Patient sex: M
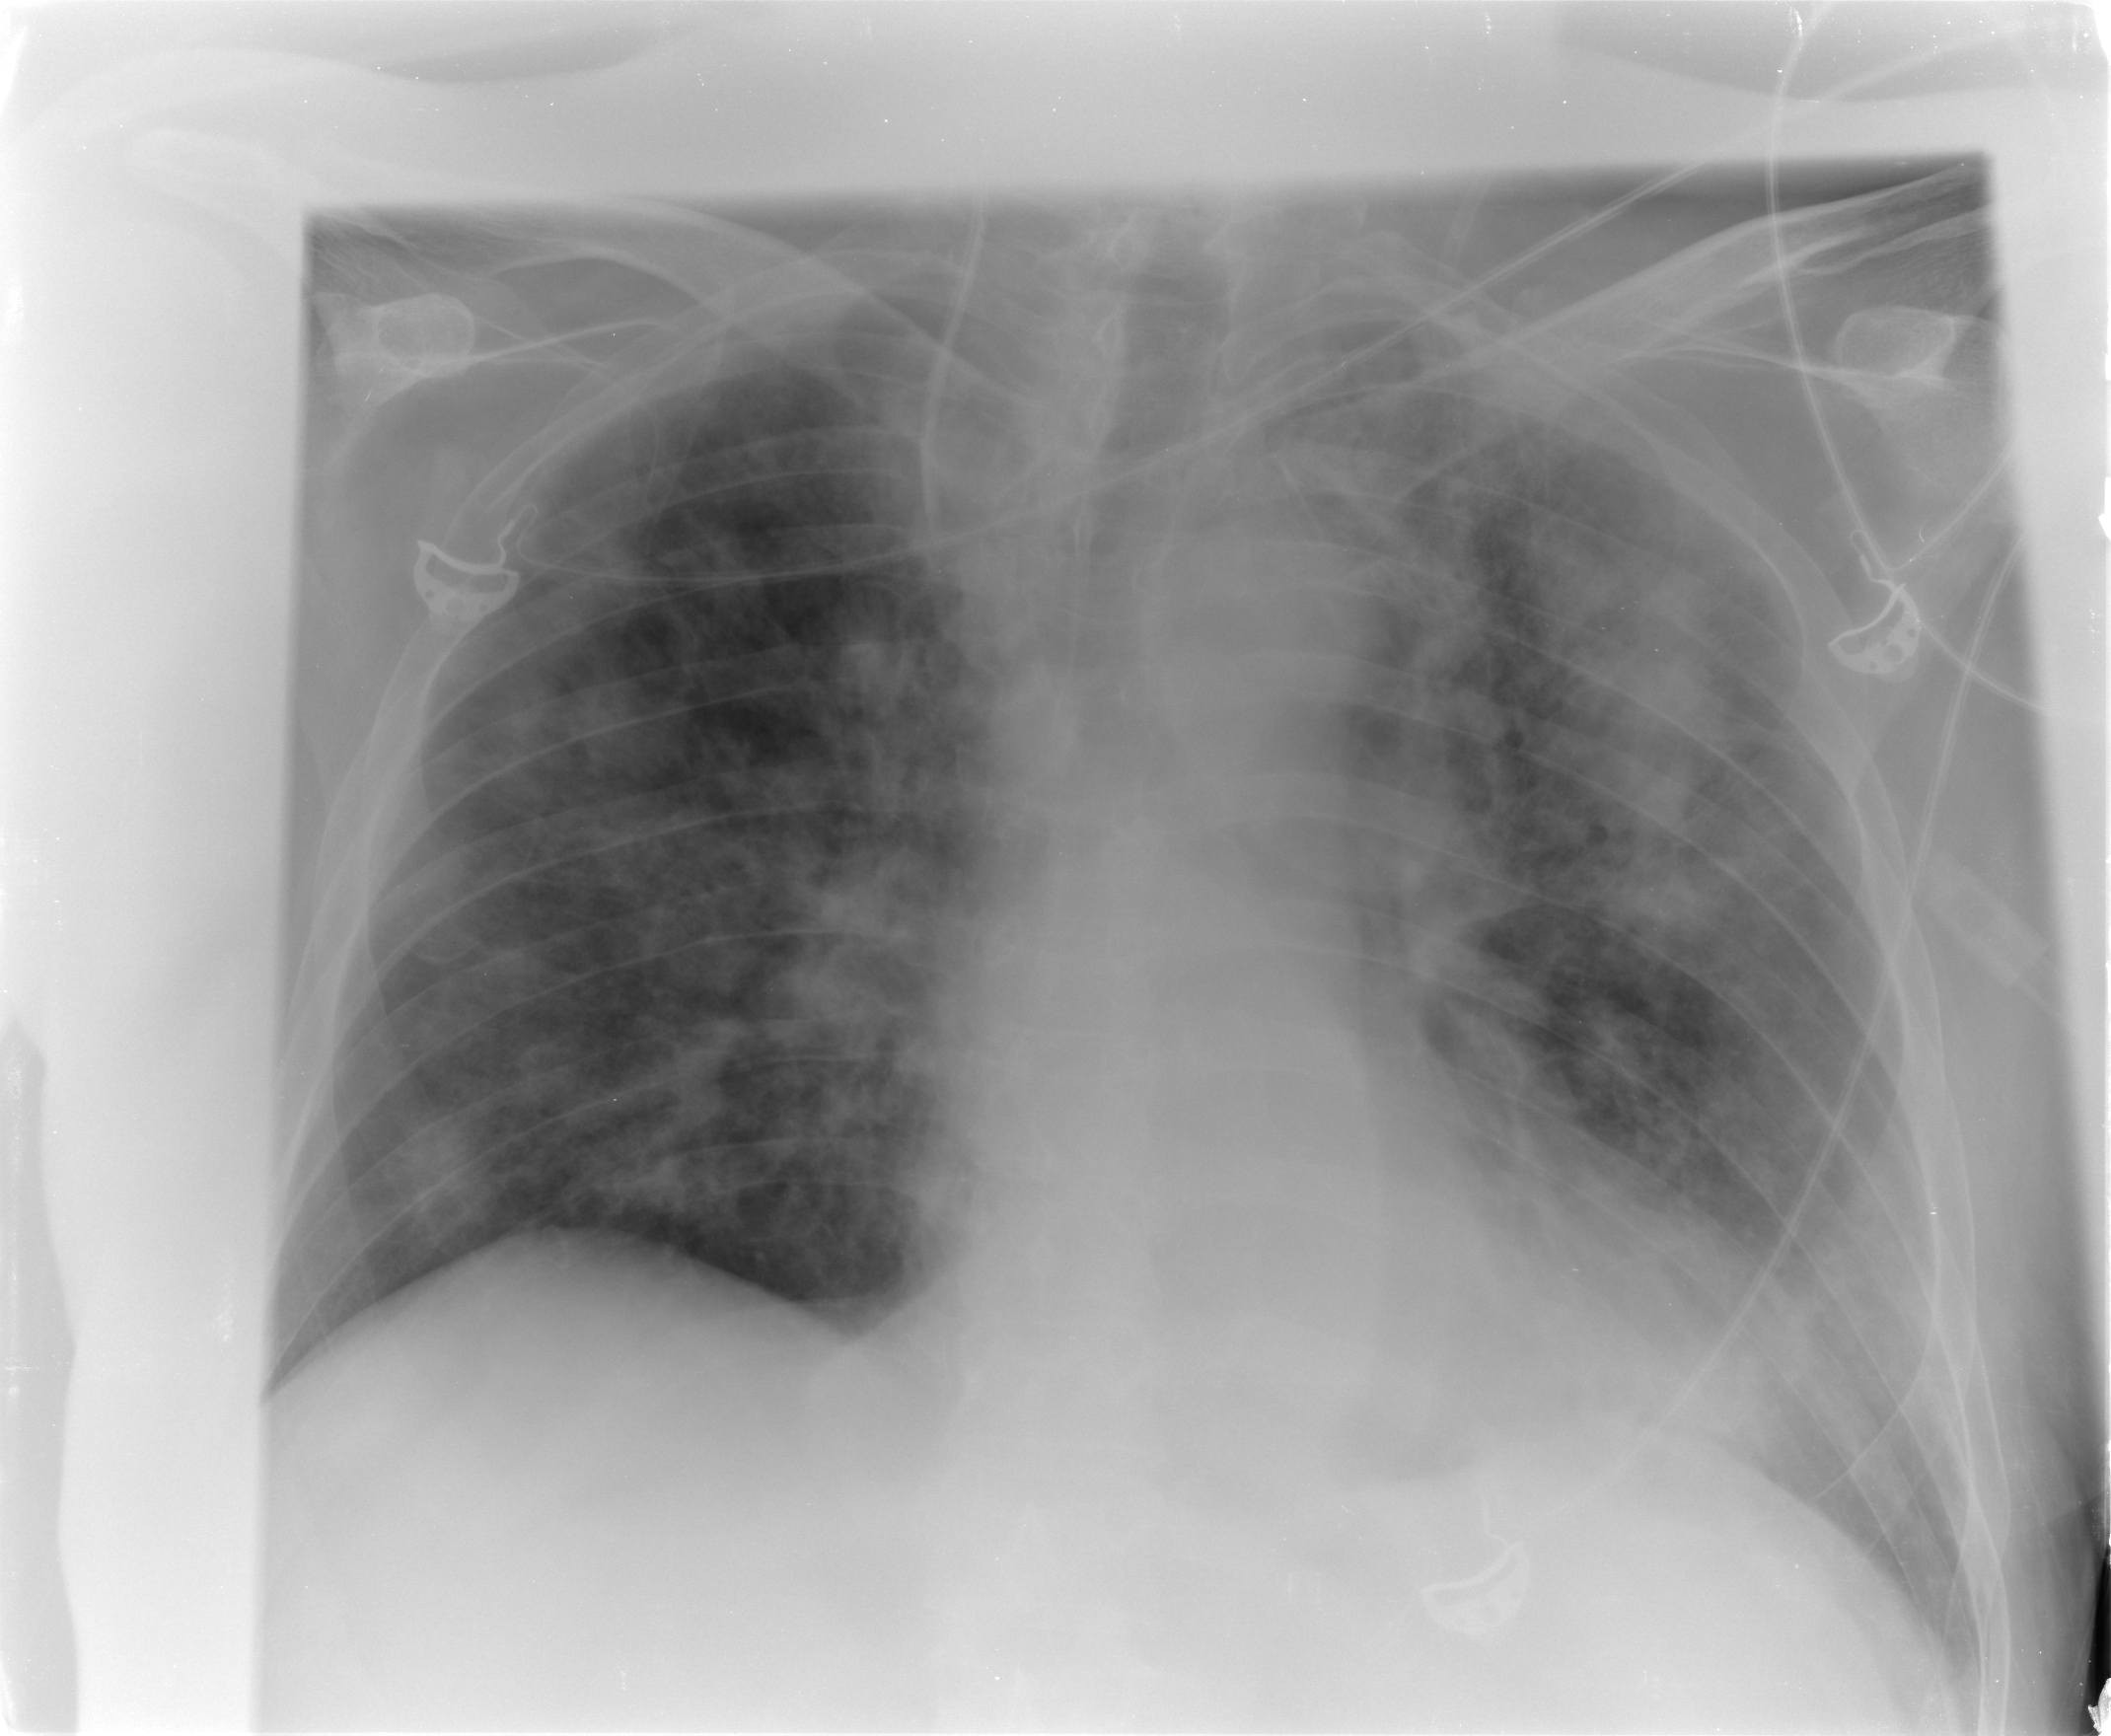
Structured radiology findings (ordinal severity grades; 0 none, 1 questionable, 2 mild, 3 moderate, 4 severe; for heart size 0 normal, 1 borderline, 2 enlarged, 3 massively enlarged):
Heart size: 0
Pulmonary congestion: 2
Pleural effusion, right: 0
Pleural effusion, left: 1
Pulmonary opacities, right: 3
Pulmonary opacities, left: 4
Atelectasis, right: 1
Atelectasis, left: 2